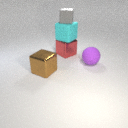
small gray rubber cube above large red metal cube